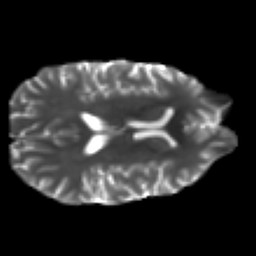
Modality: T2w
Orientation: axial
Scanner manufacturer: ge
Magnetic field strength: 3 T
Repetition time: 7.98 s
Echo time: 0.0701 s